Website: bh-photo
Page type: cart
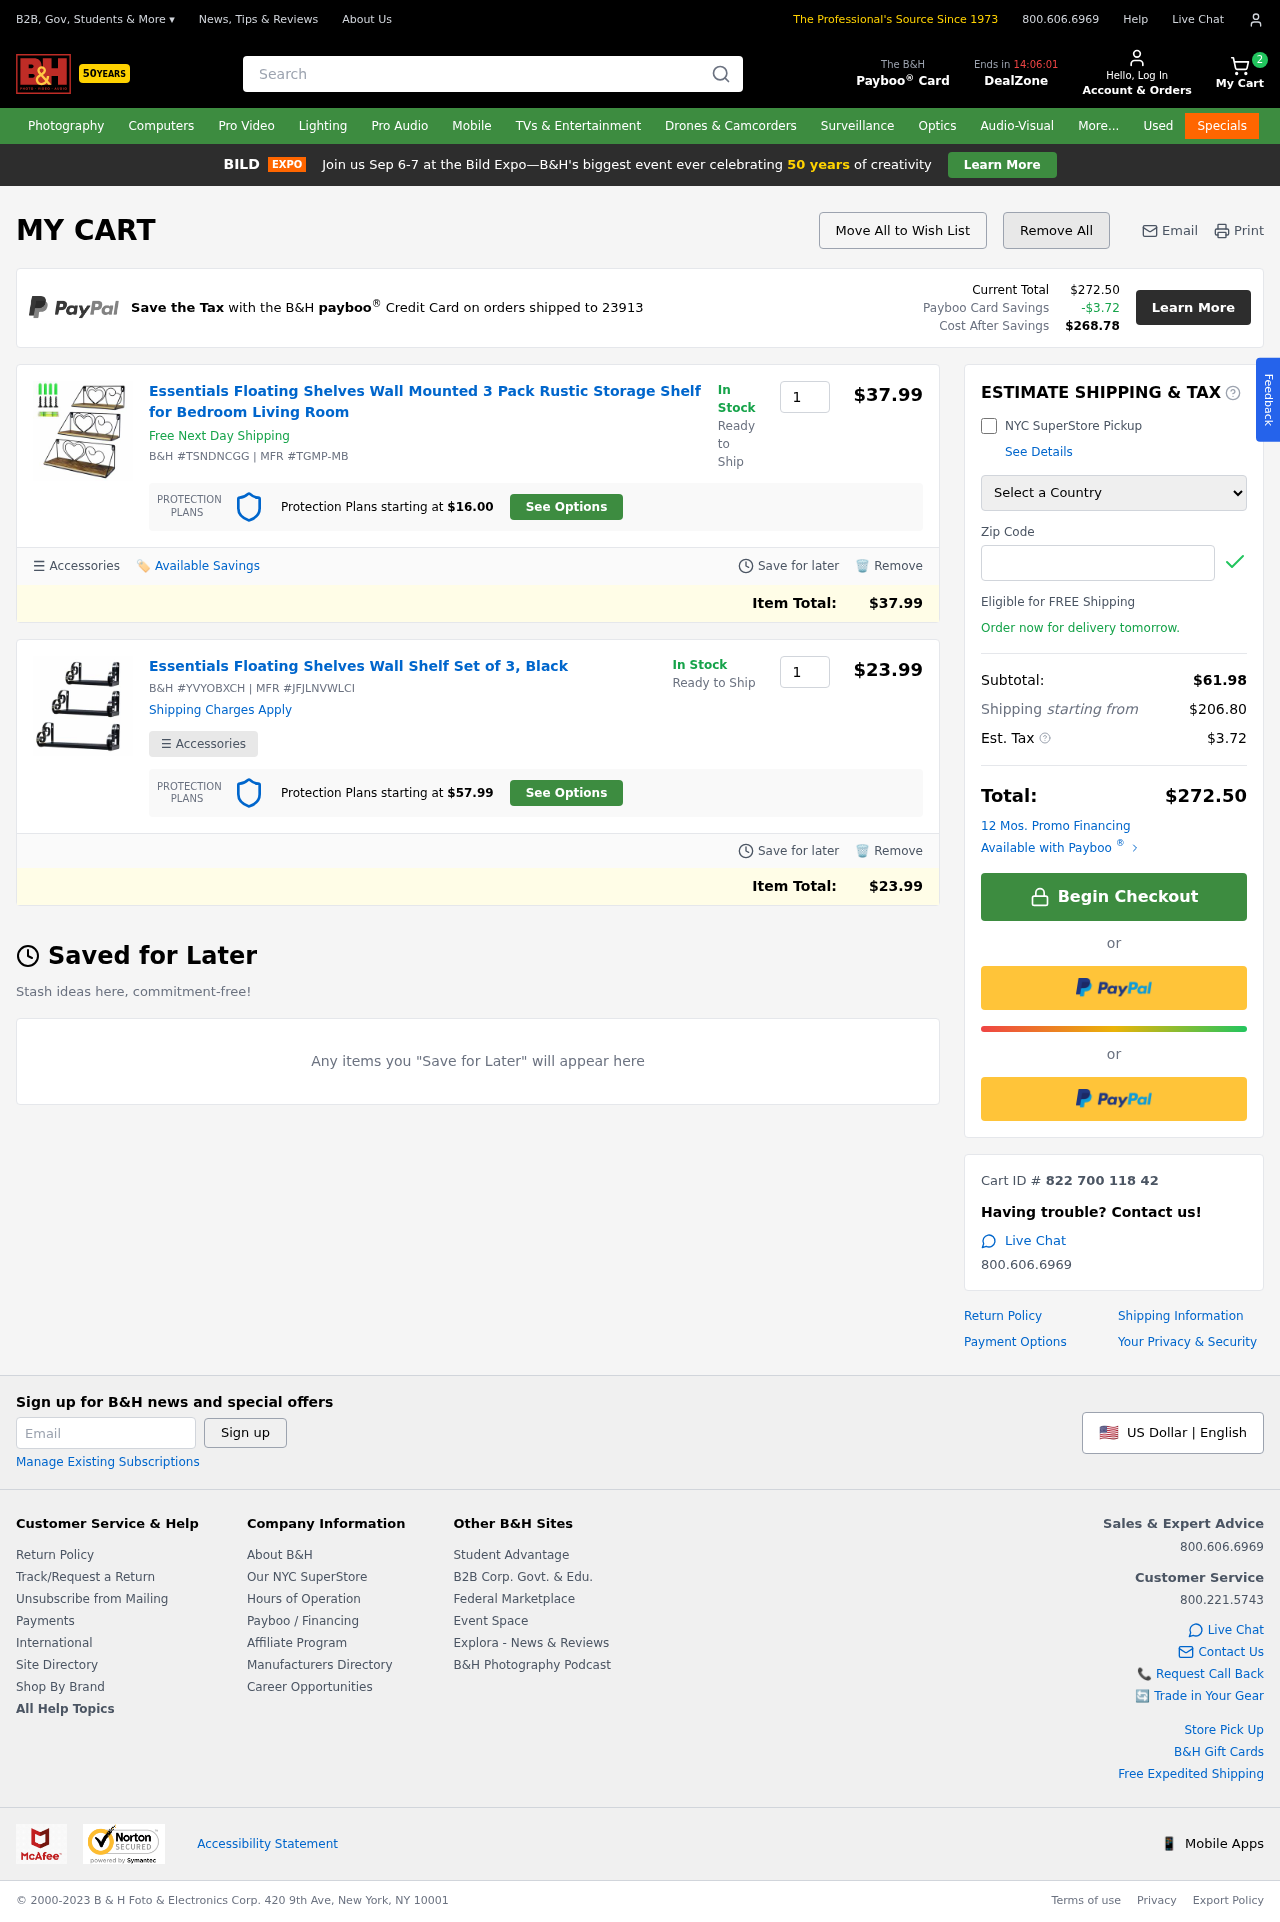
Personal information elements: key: PII_COUNTRY
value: United States
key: PII_POSTCODE
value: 23913
Product elements: key: PRODUCT1_NAME
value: Essentials Floating Shelves Wall Mounted 3 Pack Rustic Storage Shelf for Bedroom Living Room
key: PRODUCT1_PRICE
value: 37.99
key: PRODUCT1_QUANTITY
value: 1
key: PRODUCT2_NAME
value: Essentials Floating Shelves Wall Shelf Set of 3, Black
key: PRODUCT2_PRICE
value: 23.99
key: PRODUCT2_QUANTITY
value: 1
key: PRODUCT1_ITEM_TOTAL
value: $37.99
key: PRODUCT2_ITEM_TOTAL
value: $23.99
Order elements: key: ORDER_NUM_ITEMS
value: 2
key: ORDER_TOTAL
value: $272.50
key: ORDER_TAX
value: -$3.72
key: ORDER_TAX
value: $3.72
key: ORDER_TOTAL_AFTER_SAVINGS
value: $268.78
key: ORDER_SUBTOTAL
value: $61.98
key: ORDER_SHIPPING_COST
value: $206.80
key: ORDER_ID
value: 822 700 118 42
Search elements: key: HEADER_SEARCH
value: Search